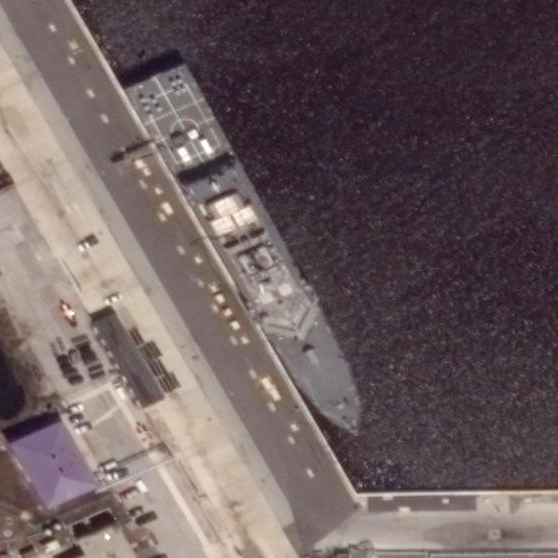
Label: Freedom-class_combat_ship